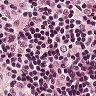
Metastatic tissue present: no